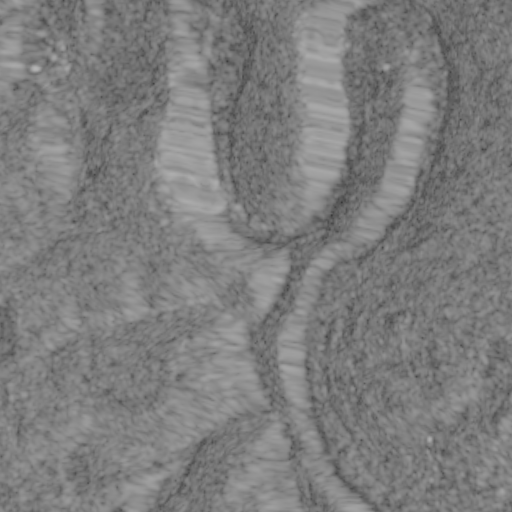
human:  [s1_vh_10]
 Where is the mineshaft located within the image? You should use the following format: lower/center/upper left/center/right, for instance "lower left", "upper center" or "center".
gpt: The mineshaft is located in the upper left of the image.
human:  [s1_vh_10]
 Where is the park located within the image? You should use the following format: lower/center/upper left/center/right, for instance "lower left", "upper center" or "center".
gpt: The park is located in the upper right of the image.
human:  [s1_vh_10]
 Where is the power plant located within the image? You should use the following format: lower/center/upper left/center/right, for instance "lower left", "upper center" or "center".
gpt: There is no power plant in the image.

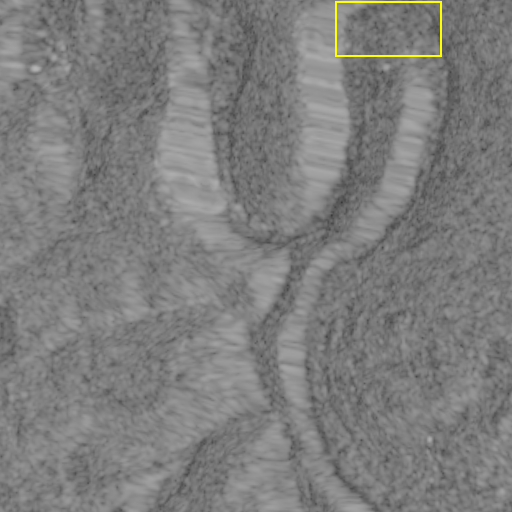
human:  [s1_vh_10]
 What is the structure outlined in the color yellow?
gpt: The structure outlined in yellow is a crop field.
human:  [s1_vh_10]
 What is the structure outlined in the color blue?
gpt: There is no blue outline.